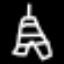
Label: The Eiffel Tower